Question: I have used a popup script so that popup appear on my screen when I load my html file now I want a close sign on the top right corner on the popup screen like in the picture shown below
The code I have used is
("jsfiddle.net/sGeVT/10/")
this script code is an example of my code I have further modified it but the basic of the popup is same.
Hope you understand and can give solution.
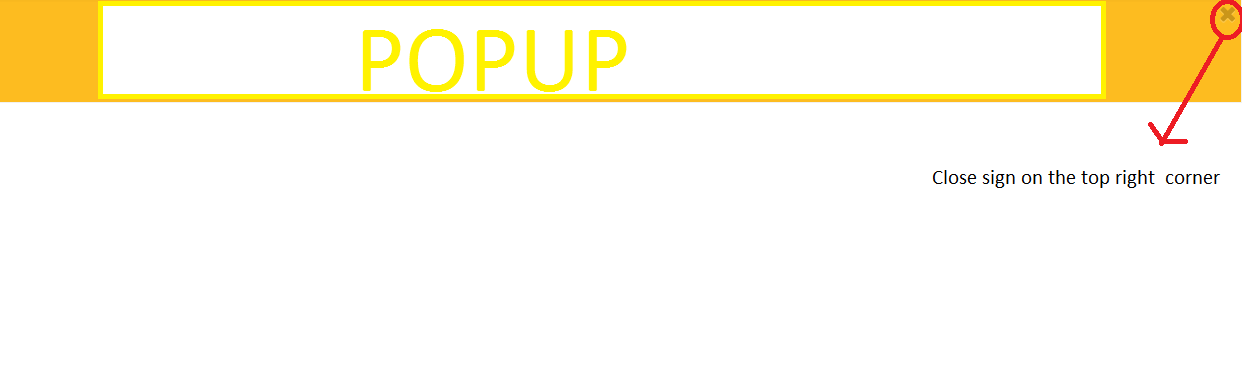
Answer: (1) Add a span with a 'x' inside, 'x' the best looking one IMO.
'''
<span class="deleteMeetingClose">&times;</span>
'''
(2) Set up some styles for it.
'''
.deleteMeetingClose {
font-size: 1.5em;
cursor: pointer;
position: absolute;
right: 10px;
top: 5px;
}
'''
(3) Add it to the jQuery code along with other close triggers.
'''
$('#overlay, .deleteMeetingCancel, .deleteMeetingClose').click(function () {
//close action
});
'''
<URL>
'''
$('.deleteMeeting').click(function () {
$('#overlay').fadeIn('slow');
$('#popupBox').fadeIn('slow');
$('#popupContent').fadeIn('slow');
});
// added .deleteMeetingClose into the selectors
$('#overlay, .deleteMeetingCancel, .deleteMeetingClose').click(function () {
$('#overlay').fadeOut('slow');
$('#popupBox').fadeOut('slow');
$('#popupContent').fadeOut('slow');
});
$('.deleteMeetingButton').click(function () {
$('#popupContent').fadeOut('slow');
$('#deleteMeetingConfirmDeleted').fadeIn('slow');
$('#overlay').delay(1300).fadeOut('slow');
$('#popupBox').delay(1300).fadeOut('slow');
$('#deleteMeetingConfirmDeleted').fadeOut('slow');
});
'''
'''
#overlay {
display:none;
opacity:0.5;
background-color:black;
position:fixed;
width:100%;
height:100%;
top:0px;
left:0px;
z-index: 999;
}
#popupBox {
display:none;
position: relative;
margin-left:auto;
margin-right:auto;
margin-top:100px;
width:600px;
height: 500px;
color: #000000;
border:5px solid #4E93A2;
-moz-border-radius:8px;
-webkit-border-radius:8px;
background-color:#FFFFFF;
z-index: 1000;
}
#popupContent {
display:none;
font-family:Arial, Helvetica, sans-serif;
color: #4E93A2;
margin-top:30px;
margin-left:30px;
margin-right:30px;
}
.deleteMeetingButton {
clear:both;
cursor:pointer;
width:90px;
height:30px;
border-radius: 4px;
background-color: #5CD2D2;
border:none;
text-align:center;
line-height:10px;
color:#FFFFFF;
font-size:11px;
font-family:Arial, Helvetica, sans-serif;
font-weight:bold;
}
.deleteMeetingCancel {
clear:both;
cursor:pointer;
width:90px;
height:30px;
border-radius: 4px;
background-color: #5CD2D2;
border:none;
text-align:center;
line-height:10px;
color:#FFFFFF;
font-size:11px;
font-family:Arial, Helvetica, sans-serif;
font-weight:bold;
content:"XXXX";
}
#deleteMeetingConfirmDeleted {
display:none;
}
/* added code below */
.deleteMeetingClose {
font-size: 1.5em;
cursor: pointer;
position: absolute;
right: 10px;
top: 5px;
}
'''
'''
<script src="https://ajax.googleapis.com/ajax/libs/jquery/1.9.1/jquery.min.js"></script>
<div id="content">Content Obscured By Overlay
<button class="deleteMeeting">Delete</button>
</div>
<div id="overlay"></div>
<div id="popupBox">
<div id="popupContent">
<i>Are you sure you want to delete this meeting?</i>
<br />
<span style="text-align:center;color:black;font-size:40px;">YO</span>
<br />
<button class="deleteMeetingButton">Delete</button>
<button class="deleteMeetingCancel">Cancel</button>
</div>
<div id="deleteMeetingConfirmDeleted">Meeting Deleted</div>
<span class="deleteMeetingClose">&times;</span> <!-- <= added this line -->
</div>
'''